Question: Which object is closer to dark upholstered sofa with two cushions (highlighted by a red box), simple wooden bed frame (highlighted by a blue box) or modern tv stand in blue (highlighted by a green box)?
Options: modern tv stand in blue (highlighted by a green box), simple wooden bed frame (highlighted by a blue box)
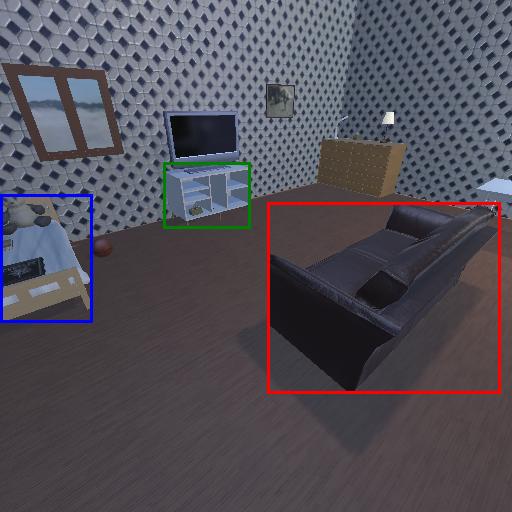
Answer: modern tv stand in blue (highlighted by a green box)